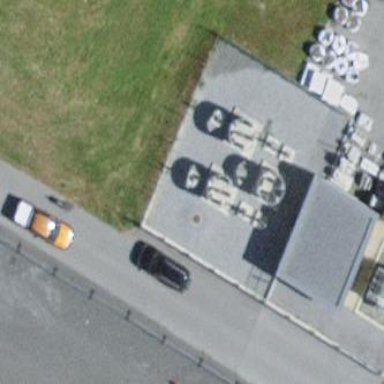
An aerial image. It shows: Substation with power equipment.